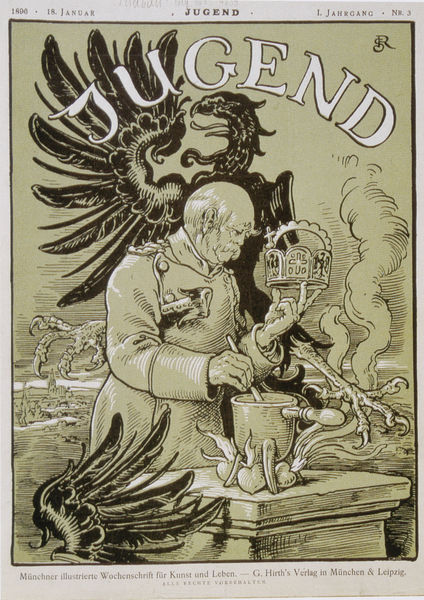
Titel: Titelblatt-Illustration aus "Jugend", 1896,1.Jg. Nr.3
Standort: München
Institution: Stadtmuseum
Schlagwörter: adler, feuer, flügel, hand, himmel, mann, grau, hintergrund, schwarz, tisch, weiss, blick, beige, schnurrbart, federn, gefieder, rahmen, sockel, tot, ärmel, rauch, mantel, augenbrauen, krone, topf, holzschnitt, schrift, grafik, graphik, grisaille, rand, krieg, kaiser, karikatur, löffel, jugendstil, glatze, podest, nägel, fetzen, flamme, münchen, jugend, druck, lithographie, schwarzweiss, schraffur, radierung, schrafur, militär, uniform, zeitschrift, zeitung, beschriftung, plakat, überschrift, titelblatt, bismarck, epauletten, haarkranz, abzeichen, krallen, kunst, tischplatte, altar, magazin, titelbild, titelseite, herzen, wappen, anrichte, leben, schwingen, kralle, herz, kochen, kaiserreich, beiger, illustrierte, wochenschrift, koch, ausgabe, alfons mucha, artdeco, bismark, brennend, drachen, feuerchen, frontispitz, fänge, halbadler, kaiserkrone, karrekatur, kochlöffel, kochtopf, krine, leipzig, mörser, preussen, rühren, tigel, töpfchen, umrühren, weuiss